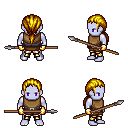
a pixel art fantasy rpg character, male body template, dark elf, purple skin, leather chest armor, gold greaves, blonde ponytail hairstyle, gold gloves, spear, four views (front, back, left, right), 2x2 character sprite sheet, small pixel art, hard edges, no anti-aliasing